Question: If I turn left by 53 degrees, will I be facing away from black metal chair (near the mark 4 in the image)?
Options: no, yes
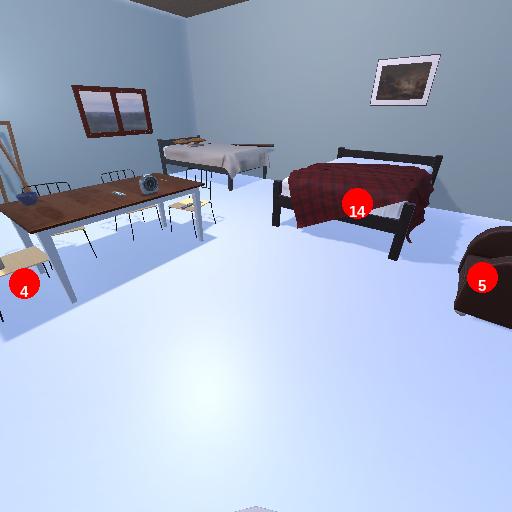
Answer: no